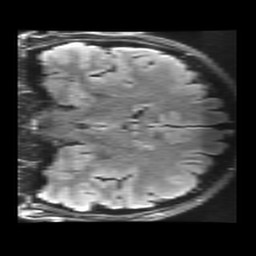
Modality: FLAIR
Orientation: coronal
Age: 22
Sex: male
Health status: healthy
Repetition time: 12 s
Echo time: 0.09782 s